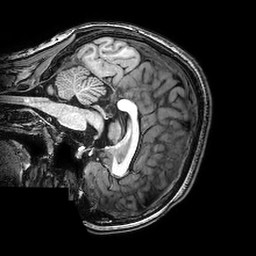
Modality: T1w
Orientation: sagittal
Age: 20
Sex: female
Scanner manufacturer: philips
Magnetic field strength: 3 T
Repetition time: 0.008152 s
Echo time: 0.00375 s